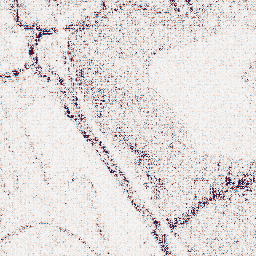
Category: wavelet
Decomposition family: wavelet_reverse_biorthogonal
Decomposition parameters: wavelet: rbio4.4
level: 1
Upsampling method: area
Upsampling parameters: scale: 2
Upsampling scale: 2